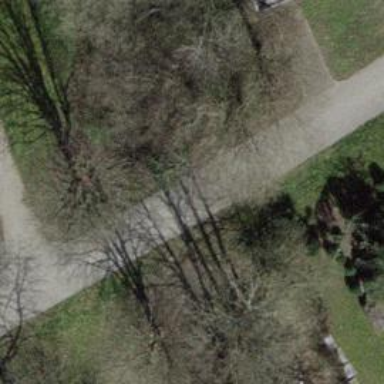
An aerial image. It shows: Footway made of paving stones.